Interaction volume radius: 5 \u00c5
Interaction volume height: 10 \u00c5
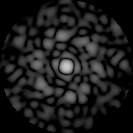
Disorder parameter: 0.8597